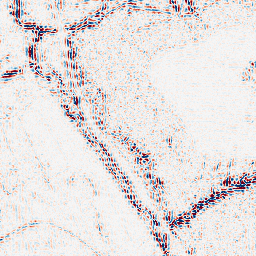
Category: wavelet
Decomposition family: wavelet_dwt
Decomposition parameters: wavelet: db4
level: 2
Upsampling method: cubic_mitchell
Upsampling parameters: scale: 4
Upsampling scale: 4